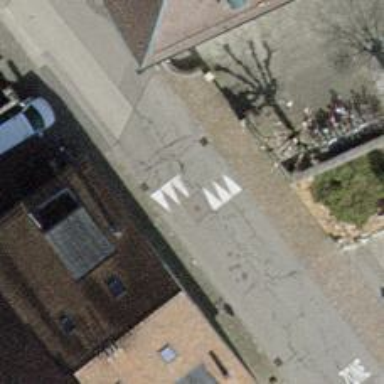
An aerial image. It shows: Traffic calming table.